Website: ulta-beauty
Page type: payment
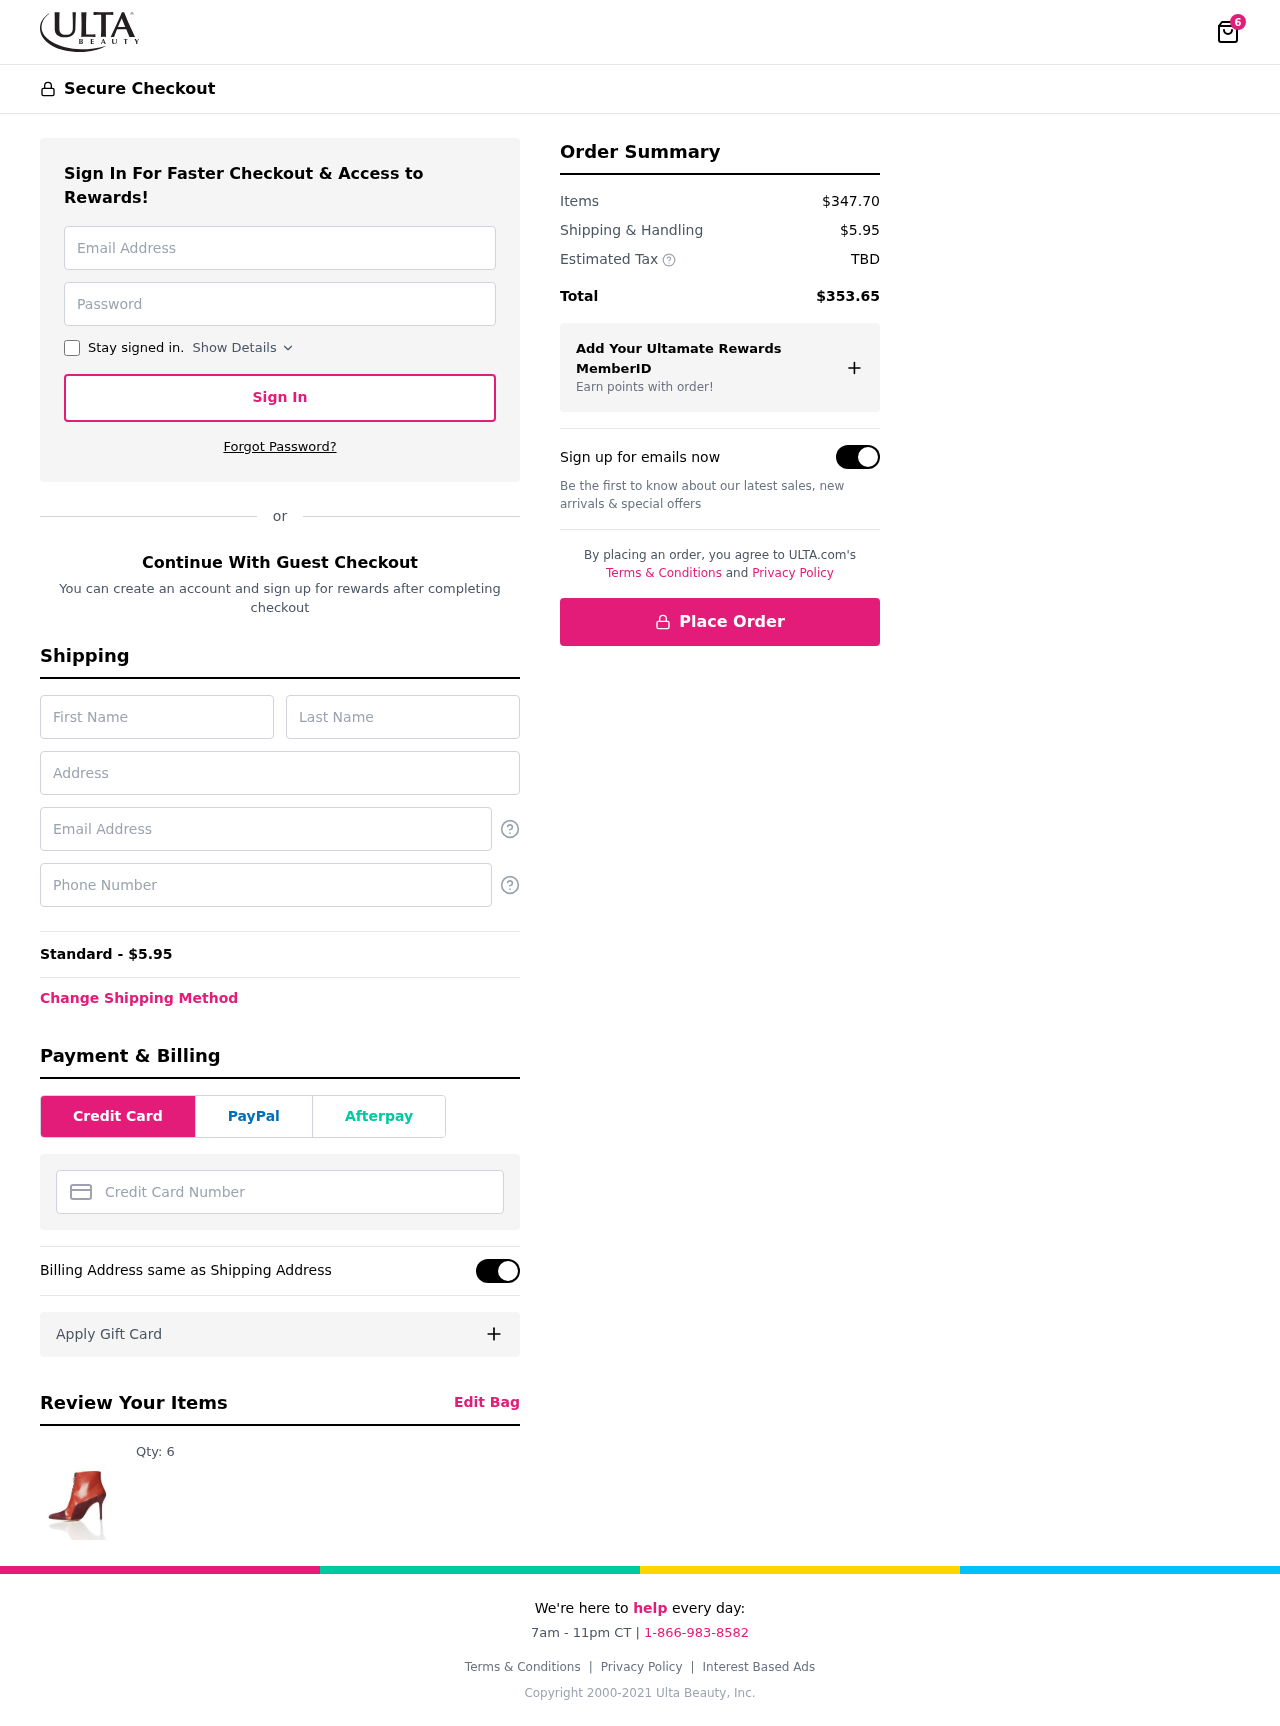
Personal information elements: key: PII_CARD_NUMBER
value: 6011 8435 4635 1377
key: PII_EMAIL
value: cbarnes@hotmail.com
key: PII_FIRSTNAME
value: Clayton
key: PII_LASTNAME
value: Barnes
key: PII_PHONE
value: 5515379424
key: PII_STREET
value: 84477 Anderson Lights Apt. 868
Product elements: key: PRODUCT1_QUANTITY
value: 6
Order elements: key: ORDER_NUM_ITEMS
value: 6
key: ORDER_SHIPPING_COST
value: $5.95
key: ORDER_SHIPPING_COST
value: Standard - $5.95
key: ORDER_SUBTOTAL
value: $347.70
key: ORDER_TAX
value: TBD
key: ORDER_TOTAL
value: $353.65